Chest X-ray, PA view. Patient: 57 years old, sex F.
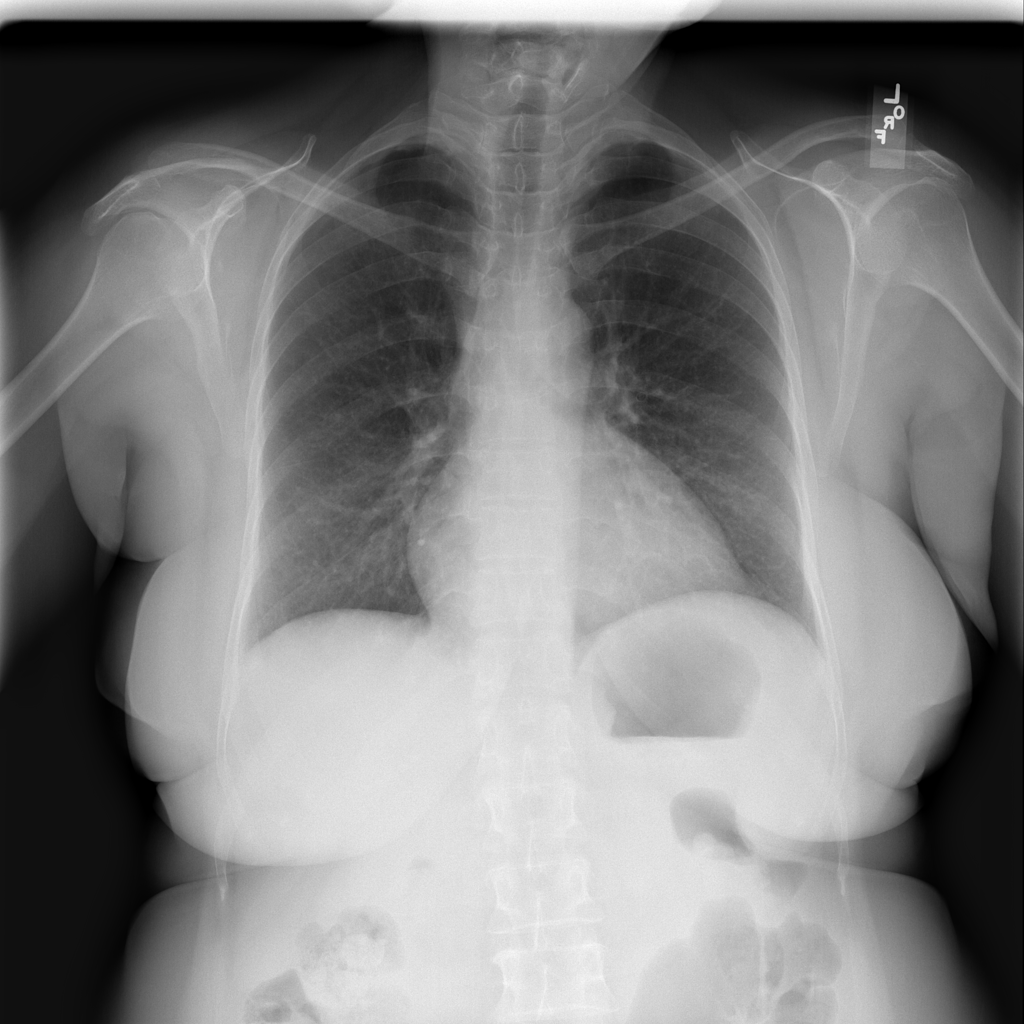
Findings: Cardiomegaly